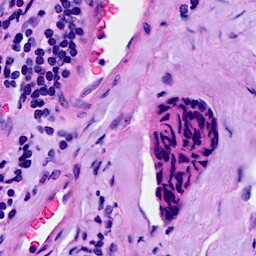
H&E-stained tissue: Breast